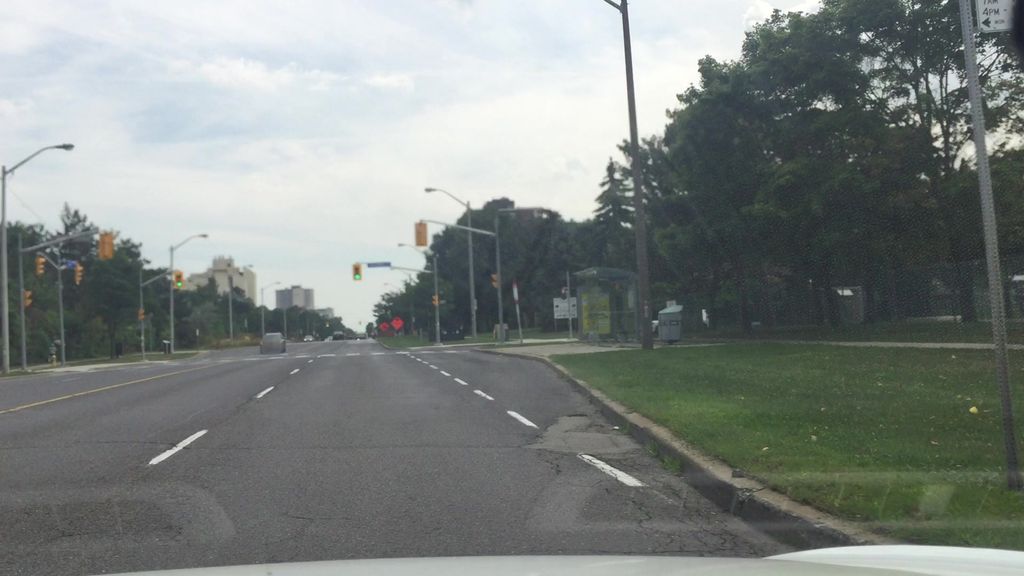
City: toronto